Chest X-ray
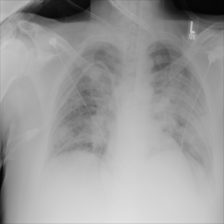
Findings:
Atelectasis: negative
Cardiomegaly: negative
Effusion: negative
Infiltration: negative
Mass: positive
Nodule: negative
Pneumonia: negative
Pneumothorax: negative
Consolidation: positive
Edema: negative
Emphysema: negative
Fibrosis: negative
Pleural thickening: negative
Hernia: negative